Question: The first char of string 'tmp_el[1]' always is ''^''
and i need to remove it.
I am using '.replace('^', '')' but nothing happend.

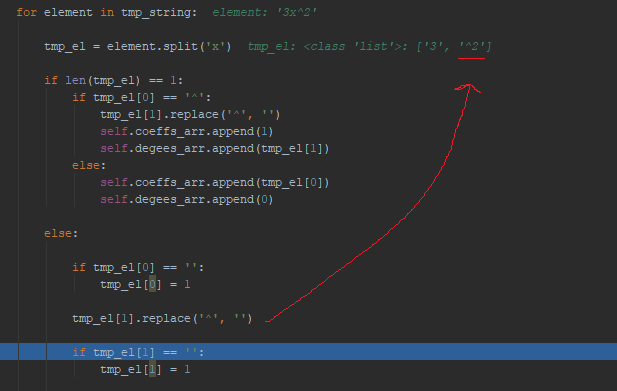
Answer: 'replace' <URL>'. The value in the array is never updated. You could solve this via:
'''
tmp_el[1] = tmp_el[1].replace('^', '')
'''